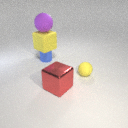
large red metal cube to the left of small yellow rubber sphere